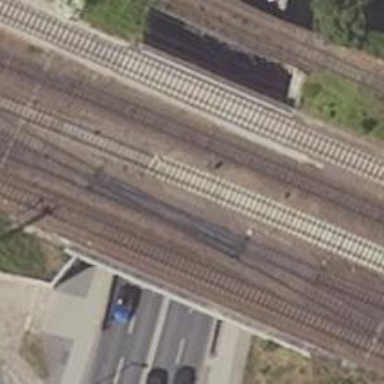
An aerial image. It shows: Railway signal.